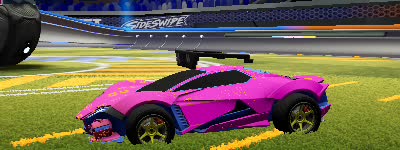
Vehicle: werewolf